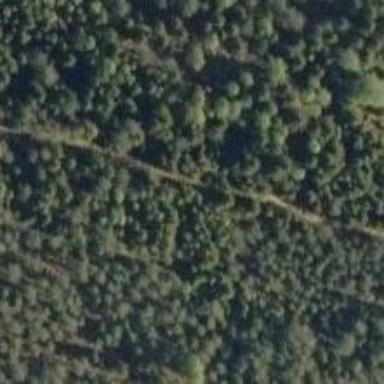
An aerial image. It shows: Path.